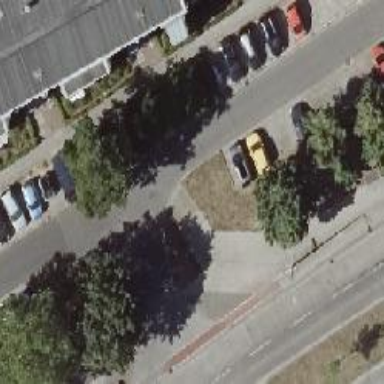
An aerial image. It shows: Unmarked road crossing.